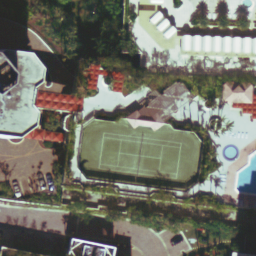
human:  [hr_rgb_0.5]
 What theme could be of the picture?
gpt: tennis court